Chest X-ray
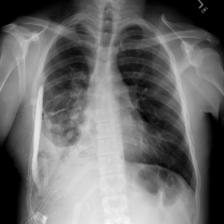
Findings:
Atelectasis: negative
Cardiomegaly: negative
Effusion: negative
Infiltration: negative
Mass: negative
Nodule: negative
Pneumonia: negative
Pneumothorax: negative
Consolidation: negative
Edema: negative
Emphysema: negative
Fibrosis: negative
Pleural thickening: negative
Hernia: negative